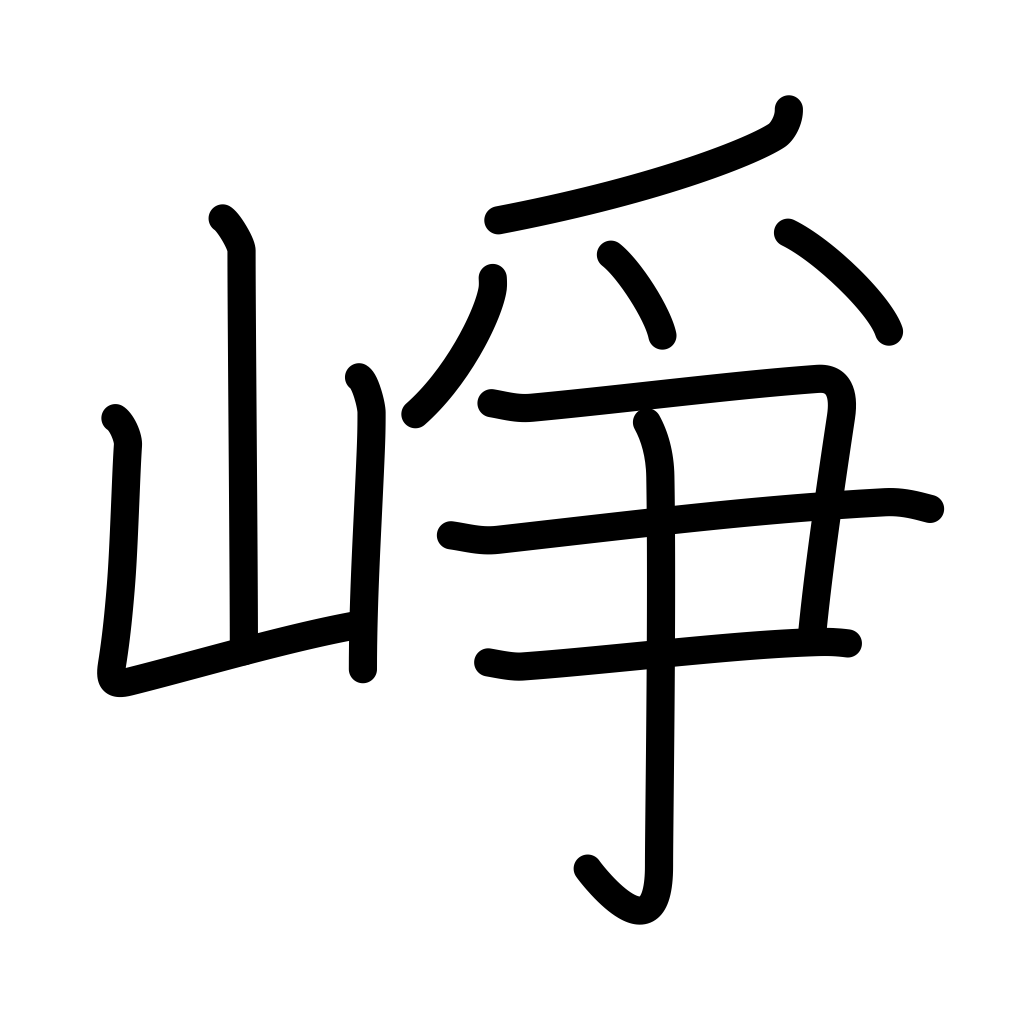
Meaning: high, steep